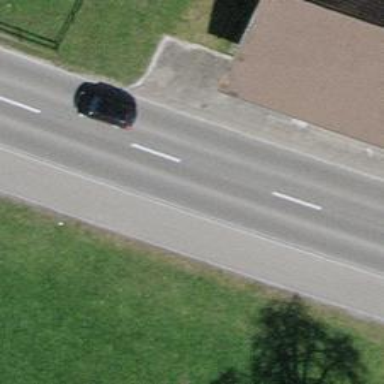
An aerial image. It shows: Primary highway with asphalt surface and separate sidewalk.